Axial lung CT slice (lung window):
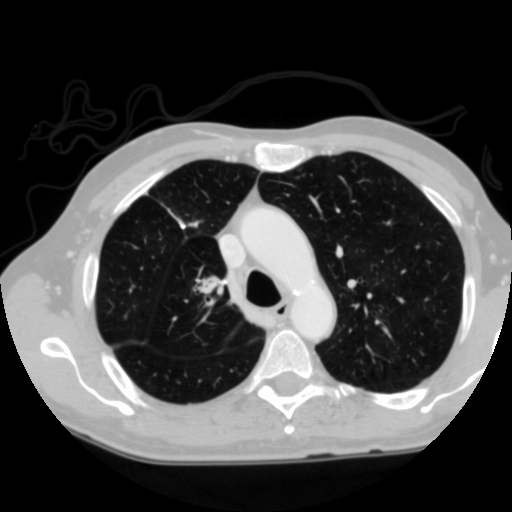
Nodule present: no